Question: Hi am developing android application with graph view. i got an open source graph application to show my values with graph lines. Here i am face problem while adding view. i am not able to add my custom view properly with relative layout.
Here i attached my custom view alignment .
In that image point 1. is my result while trying to add mt custom view.
But i need to add that as shown in 2. part.
my custom view is like shown in 3 .part
I am getting that line starting x,y and ending x,y values. I tried with that values but i got result as 2 part. Please provide me any suggestion
Or let me know is there any alignments required.
My code is like
'''
View View v1=infalter.inflate(R.layout.bullet, null);
RelativeLayout.LayoutParams rl=new RelativeLayout.LayoutParams(LayoutParams.WRAP_CONTENT, LayoutParams.WRAP_CONTENT);
rl.setMargins(myX,myY, 0, 0);
mRelative.addView(v1,rl);
'''
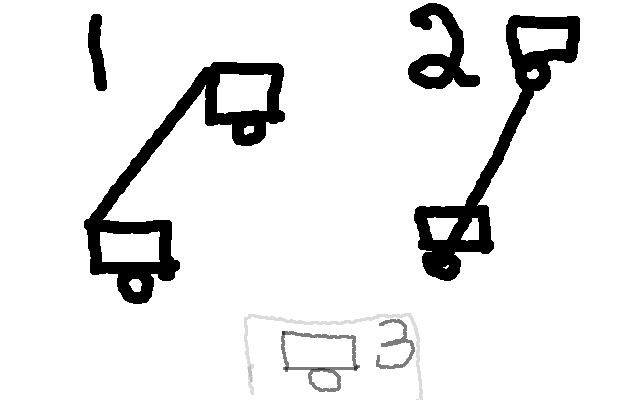
Answer: You are setting the margins for the x, y point that you got, so the view will start at x, y at the top left, which is what you got. You want to align the bottom center of the view, so you need to calculate this.
So:
top= y - viewHeight
left= x - viewWidht/2